Question: I have a window with a JFileChooser and a JTextArea.
The JFileChooser is in the NORTH part of the BorderLayout.
The JTextArea is in the CENTER part of the BorderLayout.
I would like to align to the left ALL my JFileChooser, but it won't move like I want and stay CENTERED.
Furthermore, I would like my JFileChooser take all the length of my window.
'''
public class MainServer
{
public static void main(String[] args)
{
ServerBoard frame=new ServerBoard(1000, 500);
frame.setDefaultCloseOperation(JFrame.EXIT_ON_CLOSE);
frame.pack();
frame.setVisible(true);
}
}
'''
'''
public class ServerBoard extends JFrame
{
private JButton startserver;
private JButton senddata;
private JButton sendgps;
private JTextArea messagearea;
public ServerBoard(int l, int h)
{
super("ServerBoard");
this.initialize();
this.setSize(l,h);
this.setDefaultCloseOperation(EXIT_ON_CLOSE);
this.setVisible(true);
}
public void initialize()
{
// Define a panel
Container c=this.getContentPane();
this.messagearea=new JTextArea(40,60);
c.add(this.createNorth(), BorderLayout.NORTH);
c.add(messagearea, BorderLayout.CENTER);
}
public JPanel createNorth()
{
JPanel panelnorth=new JPanel();
JToolBar toolbarnorth=new JToolBar();
panelnorth.add(toolbarnorth);
this.startserver=new JButton("START SERVER");
startserver.addActionListener(new ServerBoardListener());
toolbarnorth.add(startserver);
this.senddata=new JButton("SEND DATA");
senddata.addActionListener(new ServerBoardListener());
toolbarnorth.add(senddata);
this.sendgps=new JButton("SEND GPS FRAME");
sendgps.addActionListener(new ServerBoardListener());
toolbarnorth.add(sendgps);
return panelnorth;
}
}
'''

I really really want to use this JFileChooser. Can you help me please ?
In advance thank you a lot for the answers.
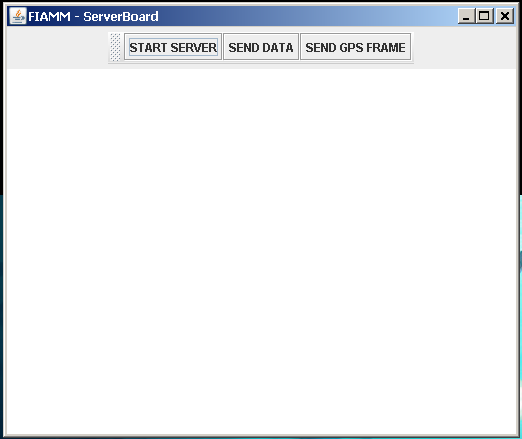
Answer: Simply nest your JPanels. Create a new JPanel, say called northPanel, that uses a BorderLayout, and add it to the main window in the BorderLayout.NORTH position, and then add your JFIleChooser to this northPanel JPanel in its BorderLayout.WEST position.
Option 2: give the northPanel a BoxLayout that is oriented along the line axis, add the JFileChooser, and add glue.